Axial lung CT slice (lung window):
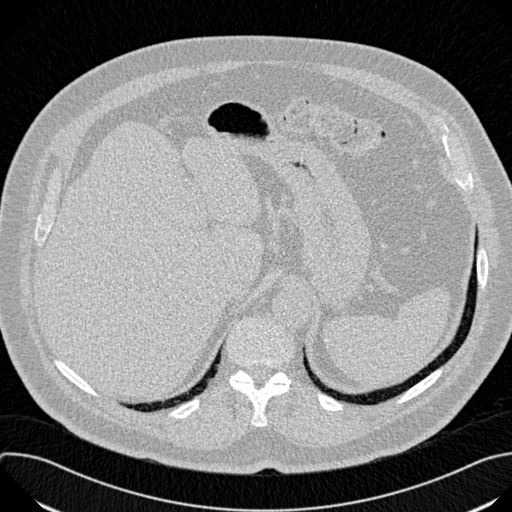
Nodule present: no